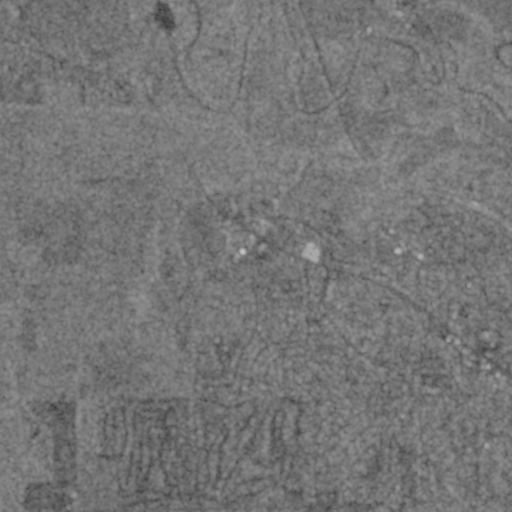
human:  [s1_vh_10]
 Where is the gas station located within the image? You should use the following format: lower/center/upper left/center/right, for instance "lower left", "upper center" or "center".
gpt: The gas station is located in the lower right of the image.
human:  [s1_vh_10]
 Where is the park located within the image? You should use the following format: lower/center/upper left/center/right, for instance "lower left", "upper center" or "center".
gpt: The park is located in the lower of the image.
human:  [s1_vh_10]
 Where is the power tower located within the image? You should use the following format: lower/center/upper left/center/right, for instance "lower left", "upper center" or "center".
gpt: The power tower is located in the upper of the image.
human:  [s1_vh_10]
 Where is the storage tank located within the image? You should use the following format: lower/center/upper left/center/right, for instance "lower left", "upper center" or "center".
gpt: The storage tank is located in the lower right of the image.
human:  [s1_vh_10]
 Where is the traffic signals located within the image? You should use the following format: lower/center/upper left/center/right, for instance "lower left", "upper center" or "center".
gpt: The traffic signals is located in the lower right of the image.
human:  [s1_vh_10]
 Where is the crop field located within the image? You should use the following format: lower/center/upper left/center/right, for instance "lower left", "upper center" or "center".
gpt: There is no crop field in the image.

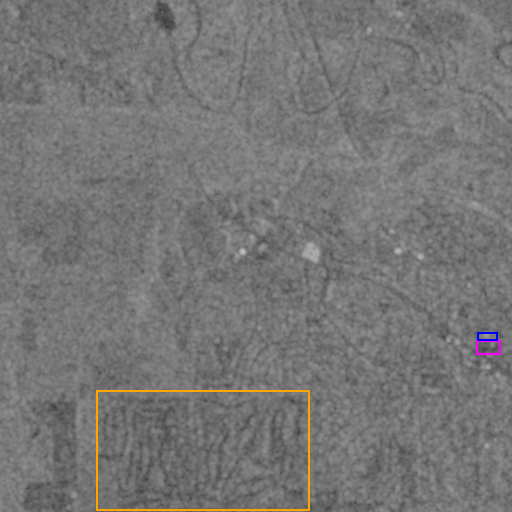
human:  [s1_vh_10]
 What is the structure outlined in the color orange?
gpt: The structure outlined in orange is a park.
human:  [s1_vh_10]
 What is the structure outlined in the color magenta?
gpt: The structure outlined in magenta is a parking lot.
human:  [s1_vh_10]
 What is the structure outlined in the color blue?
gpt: The structure outlined in blue is a building.
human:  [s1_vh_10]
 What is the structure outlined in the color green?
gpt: There is no green outline.